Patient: sex M, age 53
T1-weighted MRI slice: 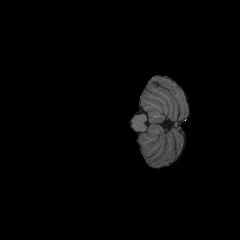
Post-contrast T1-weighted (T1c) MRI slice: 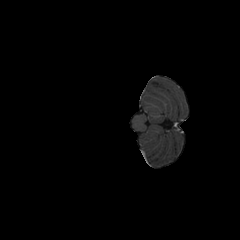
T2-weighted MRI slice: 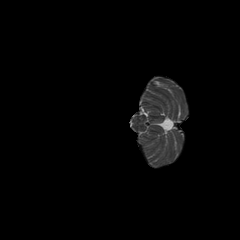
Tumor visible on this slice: no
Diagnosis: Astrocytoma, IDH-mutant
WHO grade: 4